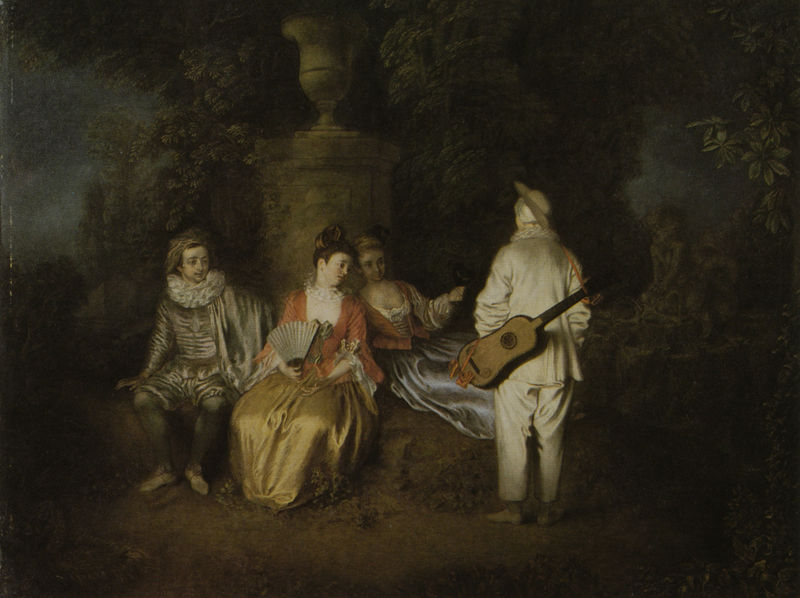
Titel: La partie quarrée, Partie zu viert
Künstler: Antoine Watteau
Standort: San Francisco (California)
Institution: Fine Arts Museums of San Francisco
Schlagwörter: baum, blau, blätter, dunkel, gemälde, gruppe, hand, körper, laub, mann, schatten, umhang, weiß, bäume, frauen, gelb, grün, menschen, ocker, sitzen, abend, braun, damen, frankreich, frau, frisur, grau, haar, hell, hut, kleid, kleider, licht, männer, nacht, orange, reden, rücken, schmuck, schwarz, straße, szene, säule, dame, park, rot, tuch, weg, wiese, beige, fächer, gesellschaft, herren, leute, rock, versammlung, anzug, hemd, hose, jacke, arm, arme, barock, kleidung, kragen, mensch, sockel, stehen, stein, hals, herr, hände, instrument, öl, natur, strauch, busch, büsche, pfad, sträucher, boden, figur, gewand, gold, haare, kelch, kutte, mantel, reich, stoffe, personen, blatt, gitarre, konzert, musik, musiker, person, pflanzen, dekollete, rokoko, seide, wald, brunnen, garten, keramik, skulptur, statue, ton, vase, umrisse, unterhaltung, mieder, röcke, hosen, hemden, kette, tag, idylle, bank, figuren, glanz, glänzen, glänzend, plinthe, edel, rüsche, rüschen, warten, zeigen, wiss, perlenkette, halskette, umriss, vier, gefäß, zigeuner, denkmal, kreuzung, hocken, jacken, mäntel, treffen, statuette, gewächse, saite, toff, garden, dekollté, gaukler, laute, basis, pokal, gülden, schemen, bänder, taft, harlekin, musikant, guppe, barrock, lustgarten, organge, pierrot, beraten, beratung, harmonika, decollete, tuscheln, mider, women, rüschens, woman, date, gilles, arkadie, ilgrauppe, skulptiur, grün#blau, rock gold